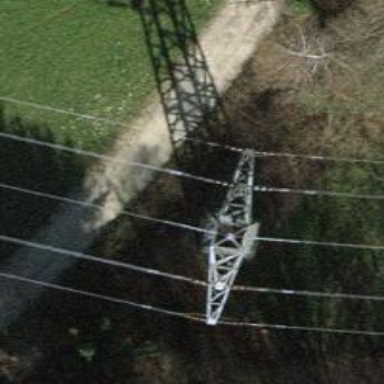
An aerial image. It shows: Power tower.